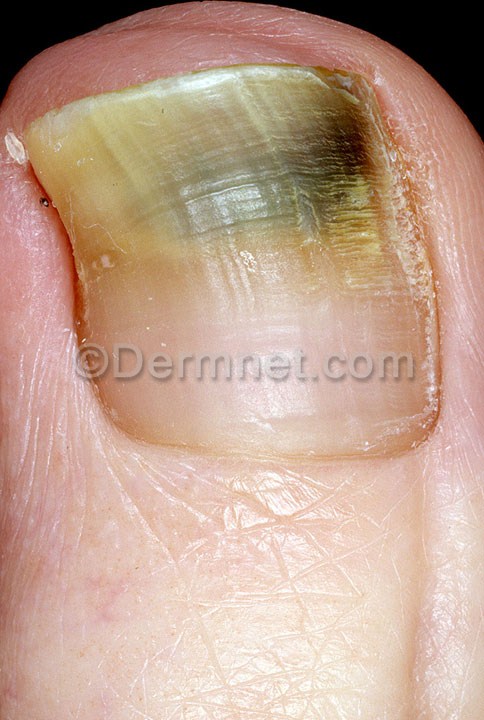
Disease: Nail Fungus and other Nail Disease